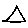
Label: triangle